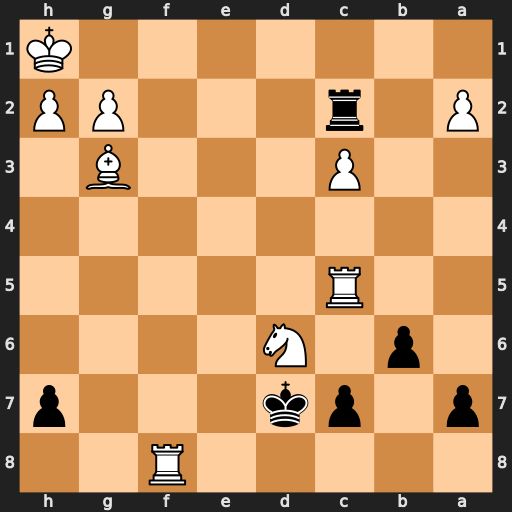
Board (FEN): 5R2/p1pk3p/1p1N4/2R5/8/2P3B1/P1r3PP/7K
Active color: b
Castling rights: -
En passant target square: -
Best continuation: Rc1+ Be1 Rxe1+ Rf1 Rxf1#